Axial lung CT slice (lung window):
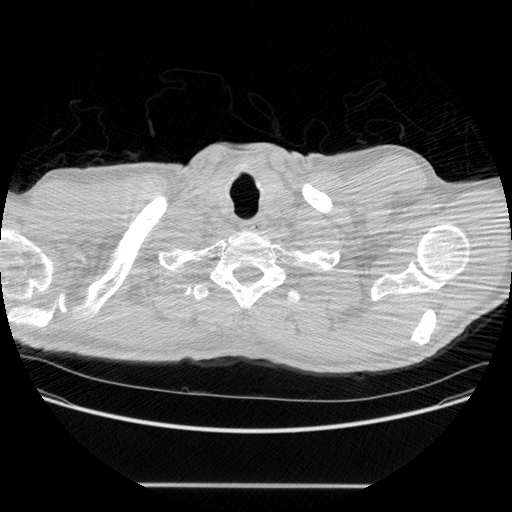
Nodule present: no